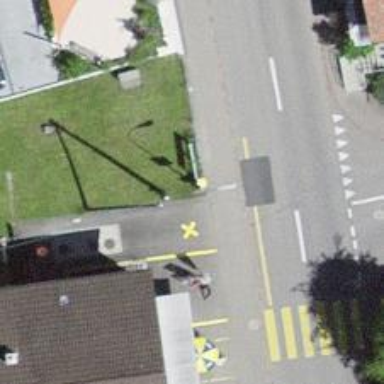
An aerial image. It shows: Post box is visible.